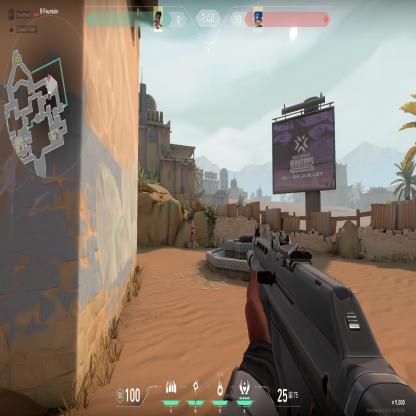
Label: enemy